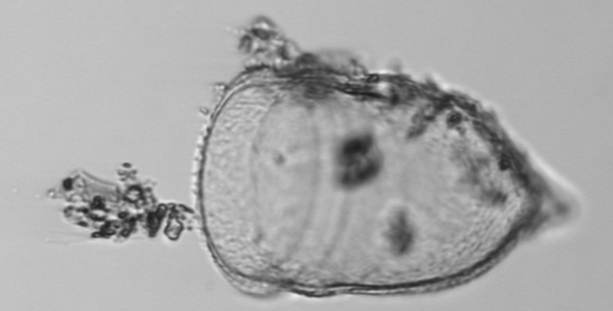
Label: Favella